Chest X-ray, PA view. Patient: 14 years old, sex M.
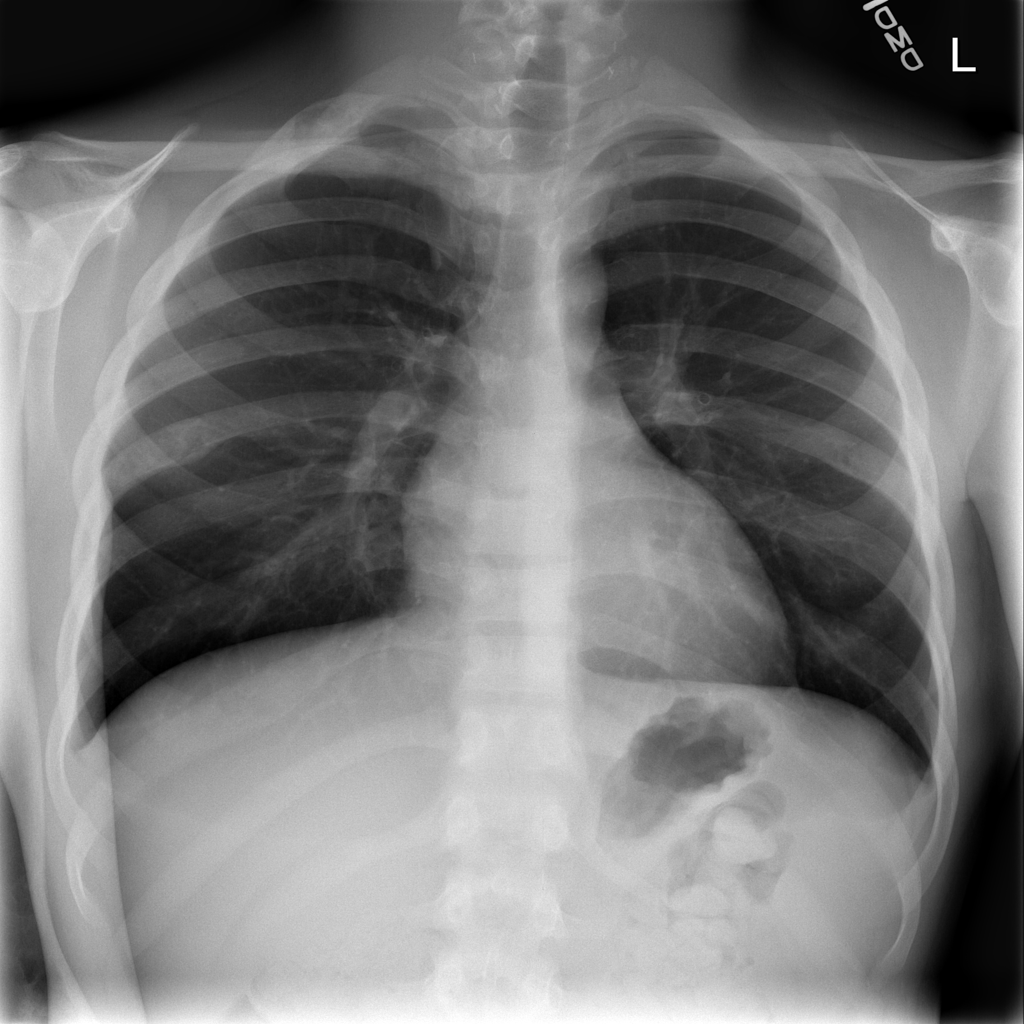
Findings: No Finding